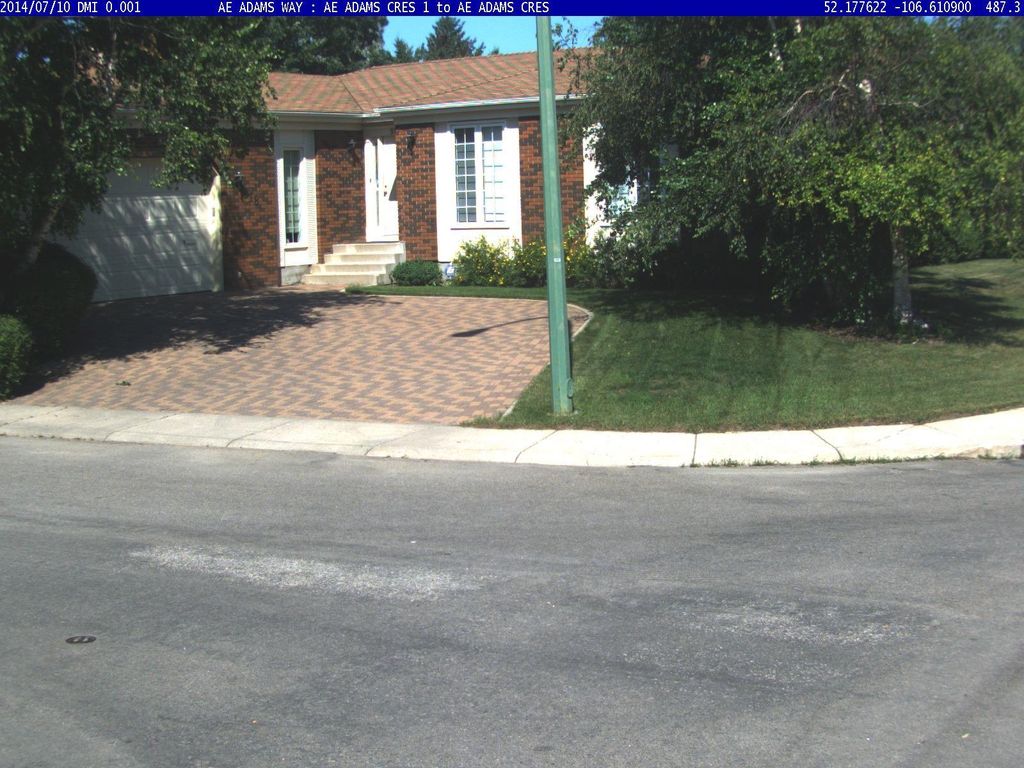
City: saskatoon